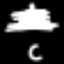
Label: The Eiffel Tower